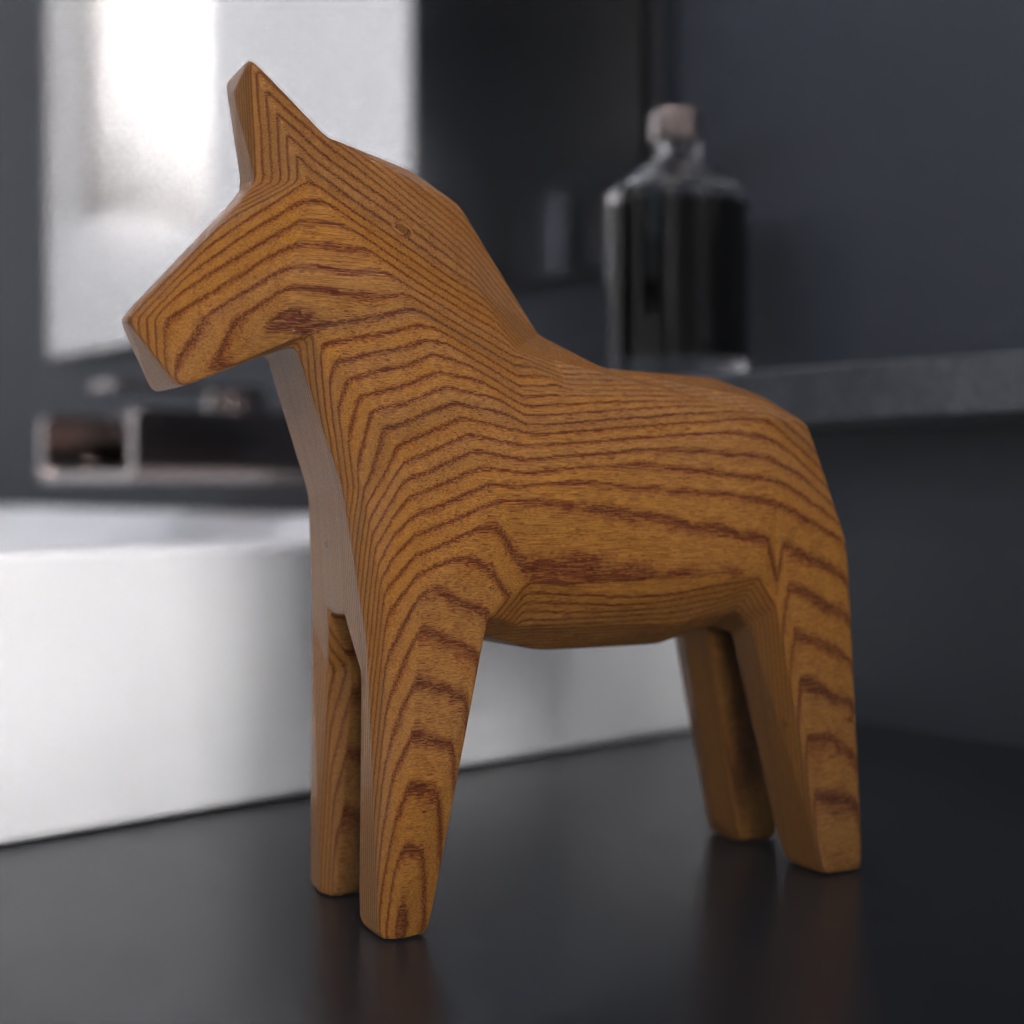
A high quality rendering of a dalahest_oak dalecarlian horse figurine made of varnished dark oak standing on a dark bathroom counter in an a clothing store with cold dimmed artificial lighting,long shot from the left, 50 mm, f 5.6